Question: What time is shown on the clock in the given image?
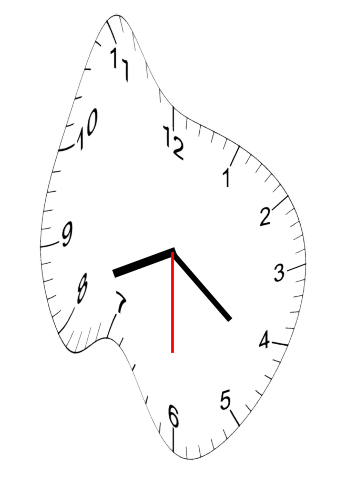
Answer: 08:21:30